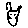
Label: cat